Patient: sex F, age 36
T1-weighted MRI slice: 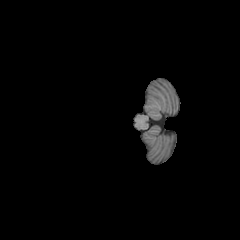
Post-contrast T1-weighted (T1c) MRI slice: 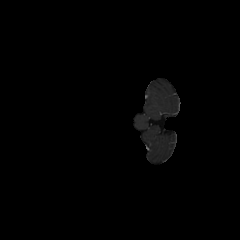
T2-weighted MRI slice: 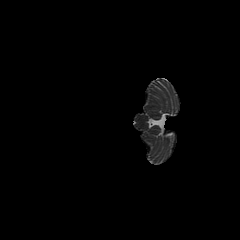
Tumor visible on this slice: no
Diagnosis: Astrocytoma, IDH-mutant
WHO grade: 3